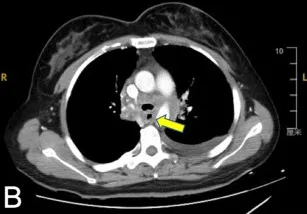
Patient's chest CT, bronchoscopy, and gastroscopy examination. (B) The arrow indicates the narrowed esophagus.
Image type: radiology (ct)